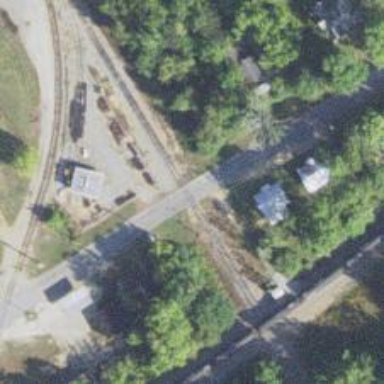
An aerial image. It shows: Level crossing along the railway.